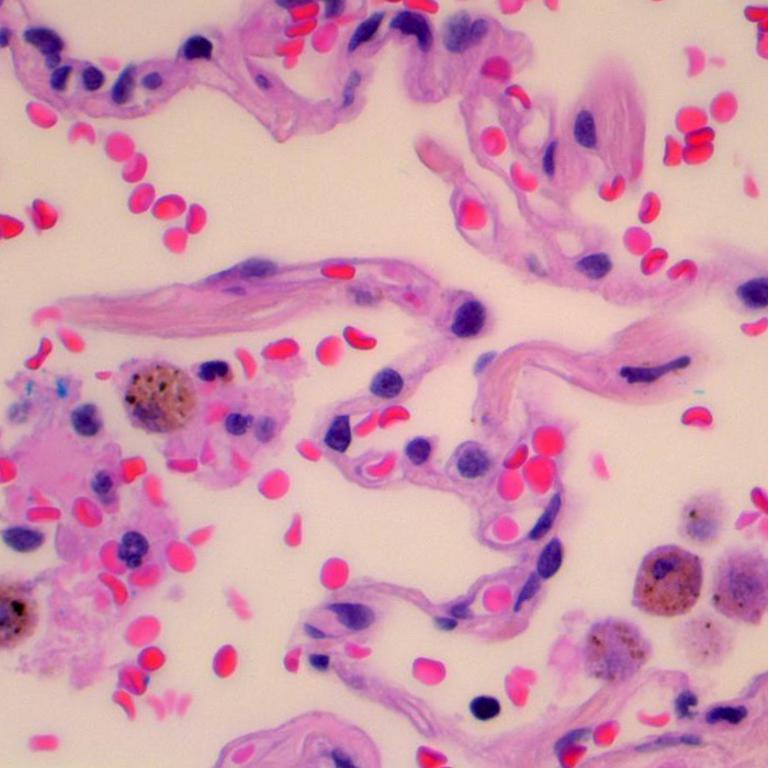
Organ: lung
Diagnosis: benign